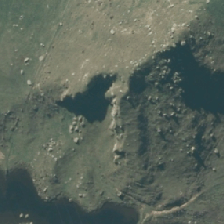
Land cover: lake_pond